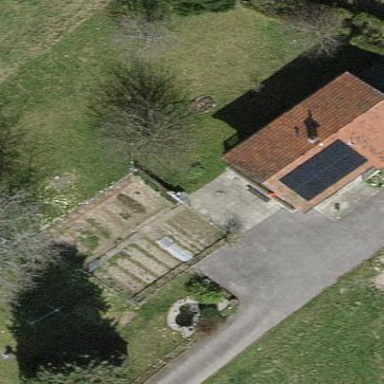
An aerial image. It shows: Farmyard area.